Interaction volume radius: 5 \u00c5
Interaction volume height: 15 \u00c5
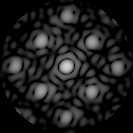
Disorder parameter: 0.2209